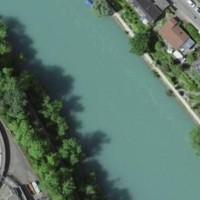
EUNIS habitat code: 15
Species observed at this site:
Chelidonium majus